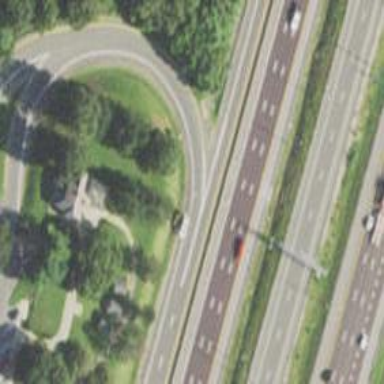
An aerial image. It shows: Motorway link.